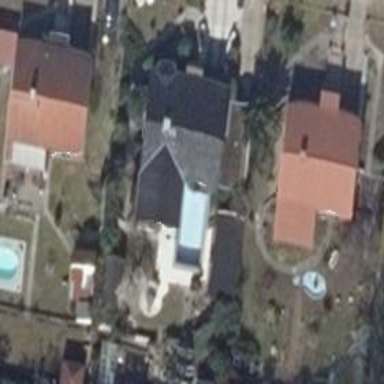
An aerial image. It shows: Detached building with gabled roof covered in black roof tiles.